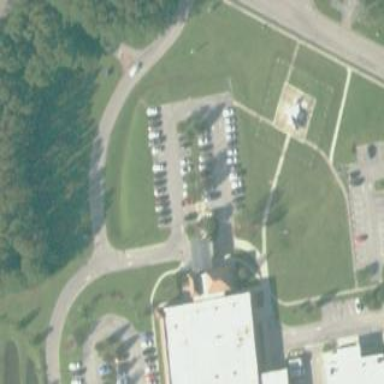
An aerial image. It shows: Parking area.